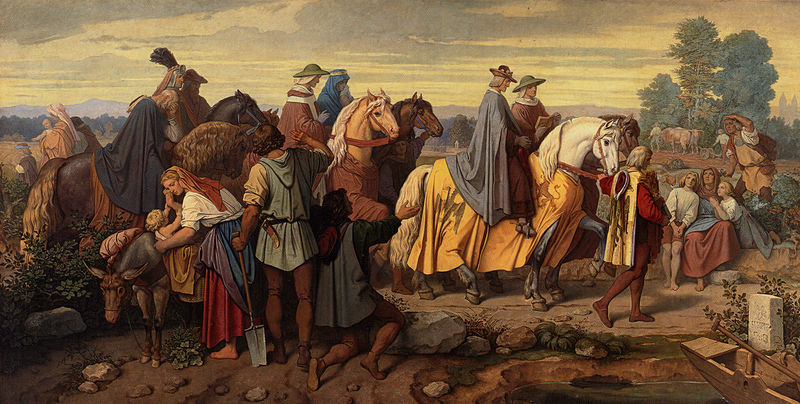
Titel: Kaiser Rudolfs Ritt zum Grabe
Künstler: Moritz von Schwind
Standort: Kiel
Institution: Kunsthalle zu Kiel der Christian-Albrechts-Universität
Schlagwörter: adler, baum, berg, blau, blätter, felsen, gemälde, gruppe, himmel, laub, mann, umhang, wasser, wolken, aquarell, bäume, fluss, frauen, gelb, grün, landschaft, menschen, see, abend, braun, bunt, frau, grau, hut, hüte, kleid, kleider, männer, schwarz, strasse, szene, weiss, rot, tiere, weg, rock, hose, richter, arme, federn, geschichte, historie, stein, steine, öl, dämmerung, erde, feld, horizont, hügel, natur, vieh, zweige, busch, büsche, gebüsch, sonne, boden, land, mantel, familie, gewänder, kind, mutter, renaissance, wald, arbeit, bauern, boot, esel, genre, kahn, karren, kinder, pferd, pferde, reiter, ruder, reiten, ritt, magd, schiff, italien, röcke, acker, ernte, berge, els, fels, gebirge, steinf, zug, sonnenuntergang, hüge, kuh, rast, kutsche, arbeiter, romantik, gefolge, kaiser, lesen, nazarener, bauer, flucht, karawane, rinder, knabe, buch, wälder, lichtung, knien, leinwand, helm, gebet, ritter, jagd, rüstung, schimmel, maultier, wappen, taschentuch, löwen, floss, griechen, reise, sage, mittelalter, märchen, historismus, bettler, prozession, umzug, adlige, königin, löwe, wegrand, ankunft, aufbruch, maria, schwind, auszug, trauernde, reisende, ochse, hirten, schaufel, spaten, wegesrand, rudolf, paare, nachen, grenzstein, doppeladler, bott, frühe neuzeit, pilger, schwindt, heraldik, habsburg, knappe, menscheng, pferdedecken, edelleute, trauerzug, rudolph, leichenzug, turnier, weolken, reiterzug, am ufer, auzug, elsel, hieraldik, lineaer, m,arsch, pflenzen, wegstein, wohlhabende, markstein, 19. jahrhundert, löse, landshcft, erntre, schlachträsser, bauet